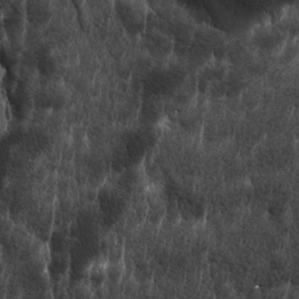
Label: non_frost